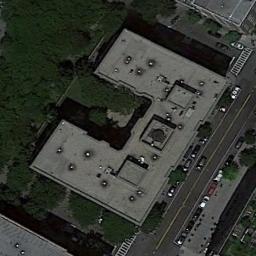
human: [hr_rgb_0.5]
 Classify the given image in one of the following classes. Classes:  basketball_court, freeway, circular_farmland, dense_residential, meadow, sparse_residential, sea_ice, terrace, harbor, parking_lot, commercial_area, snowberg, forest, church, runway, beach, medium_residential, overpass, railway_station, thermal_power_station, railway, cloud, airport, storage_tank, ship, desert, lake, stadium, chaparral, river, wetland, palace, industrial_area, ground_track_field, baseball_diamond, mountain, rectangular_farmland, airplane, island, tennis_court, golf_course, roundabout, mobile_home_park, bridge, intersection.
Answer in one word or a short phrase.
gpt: commercial_area